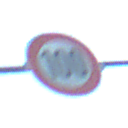
Verkehrszeichen: Geschwindigkeit100
Umgebung: Outdoor, Nature
Tageszeit: MorningAfternoon
Wetter: Clear
Licht: Natural
Jahreszeit: NotSpecified
Kontrast: HighContrast